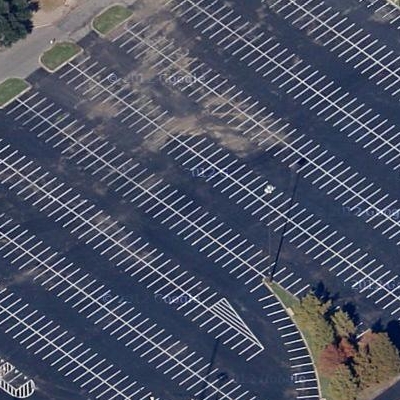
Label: gParking